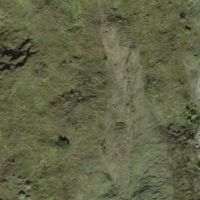
EUNIS habitat code: 23
Species observed at this site:
Aculepeira ceropegia